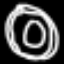
Label: donut